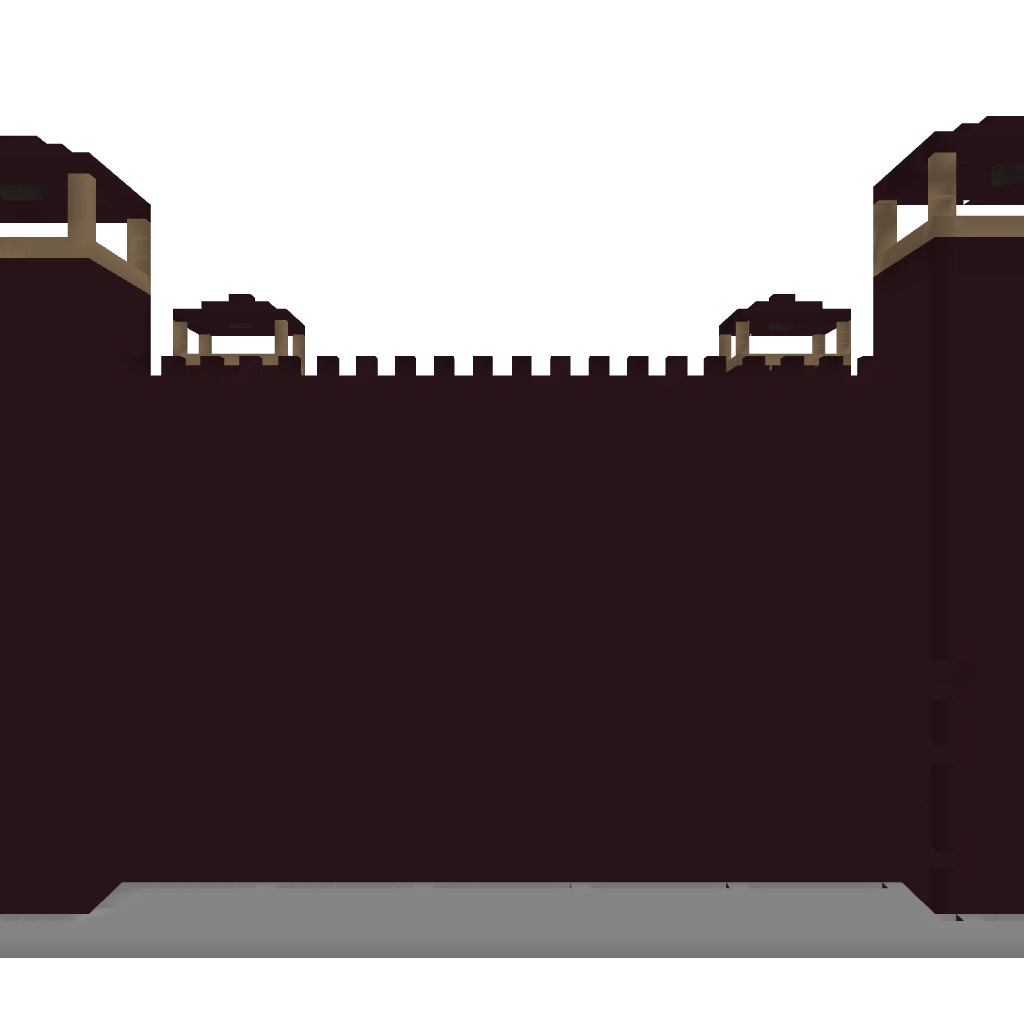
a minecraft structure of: Nether Castle-Empty